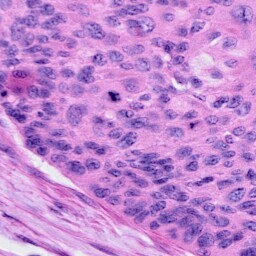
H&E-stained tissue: Cervix